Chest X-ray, PA view. Patient: 40 years old, sex M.
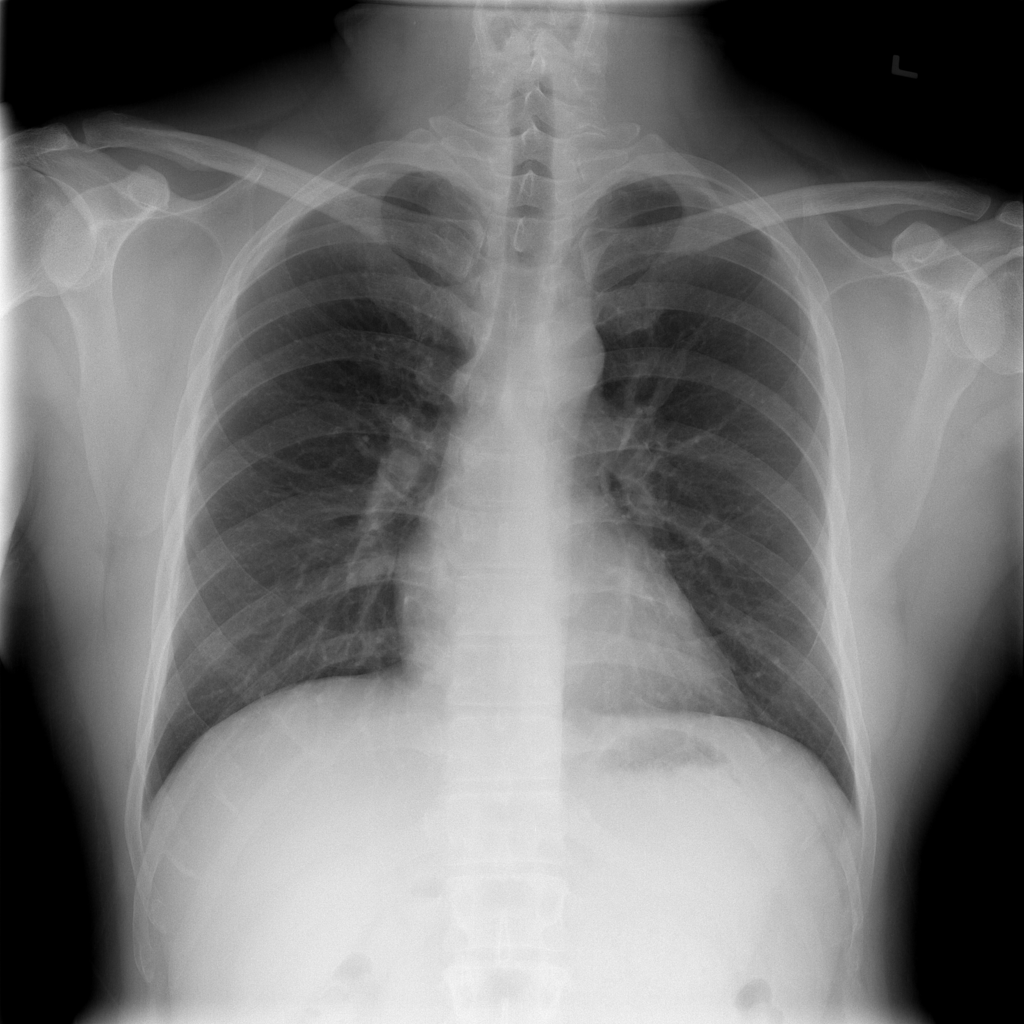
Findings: No Finding